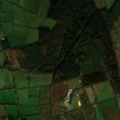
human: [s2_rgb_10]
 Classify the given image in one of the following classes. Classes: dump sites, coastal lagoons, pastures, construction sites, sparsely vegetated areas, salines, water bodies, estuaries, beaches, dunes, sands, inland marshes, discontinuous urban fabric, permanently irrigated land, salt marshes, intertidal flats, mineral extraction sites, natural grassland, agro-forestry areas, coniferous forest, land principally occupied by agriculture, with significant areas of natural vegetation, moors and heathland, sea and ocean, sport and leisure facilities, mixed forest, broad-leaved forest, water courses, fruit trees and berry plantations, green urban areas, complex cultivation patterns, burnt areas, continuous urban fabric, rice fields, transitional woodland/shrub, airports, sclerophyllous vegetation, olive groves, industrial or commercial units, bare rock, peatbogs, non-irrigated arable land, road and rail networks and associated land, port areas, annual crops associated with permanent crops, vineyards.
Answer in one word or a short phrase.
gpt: pastures, land principally occupied by agriculture, with significant areas of natural vegetation, coniferous forest